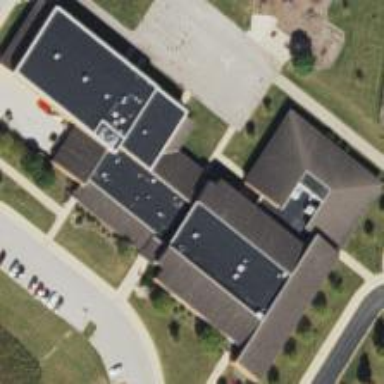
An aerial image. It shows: School building.